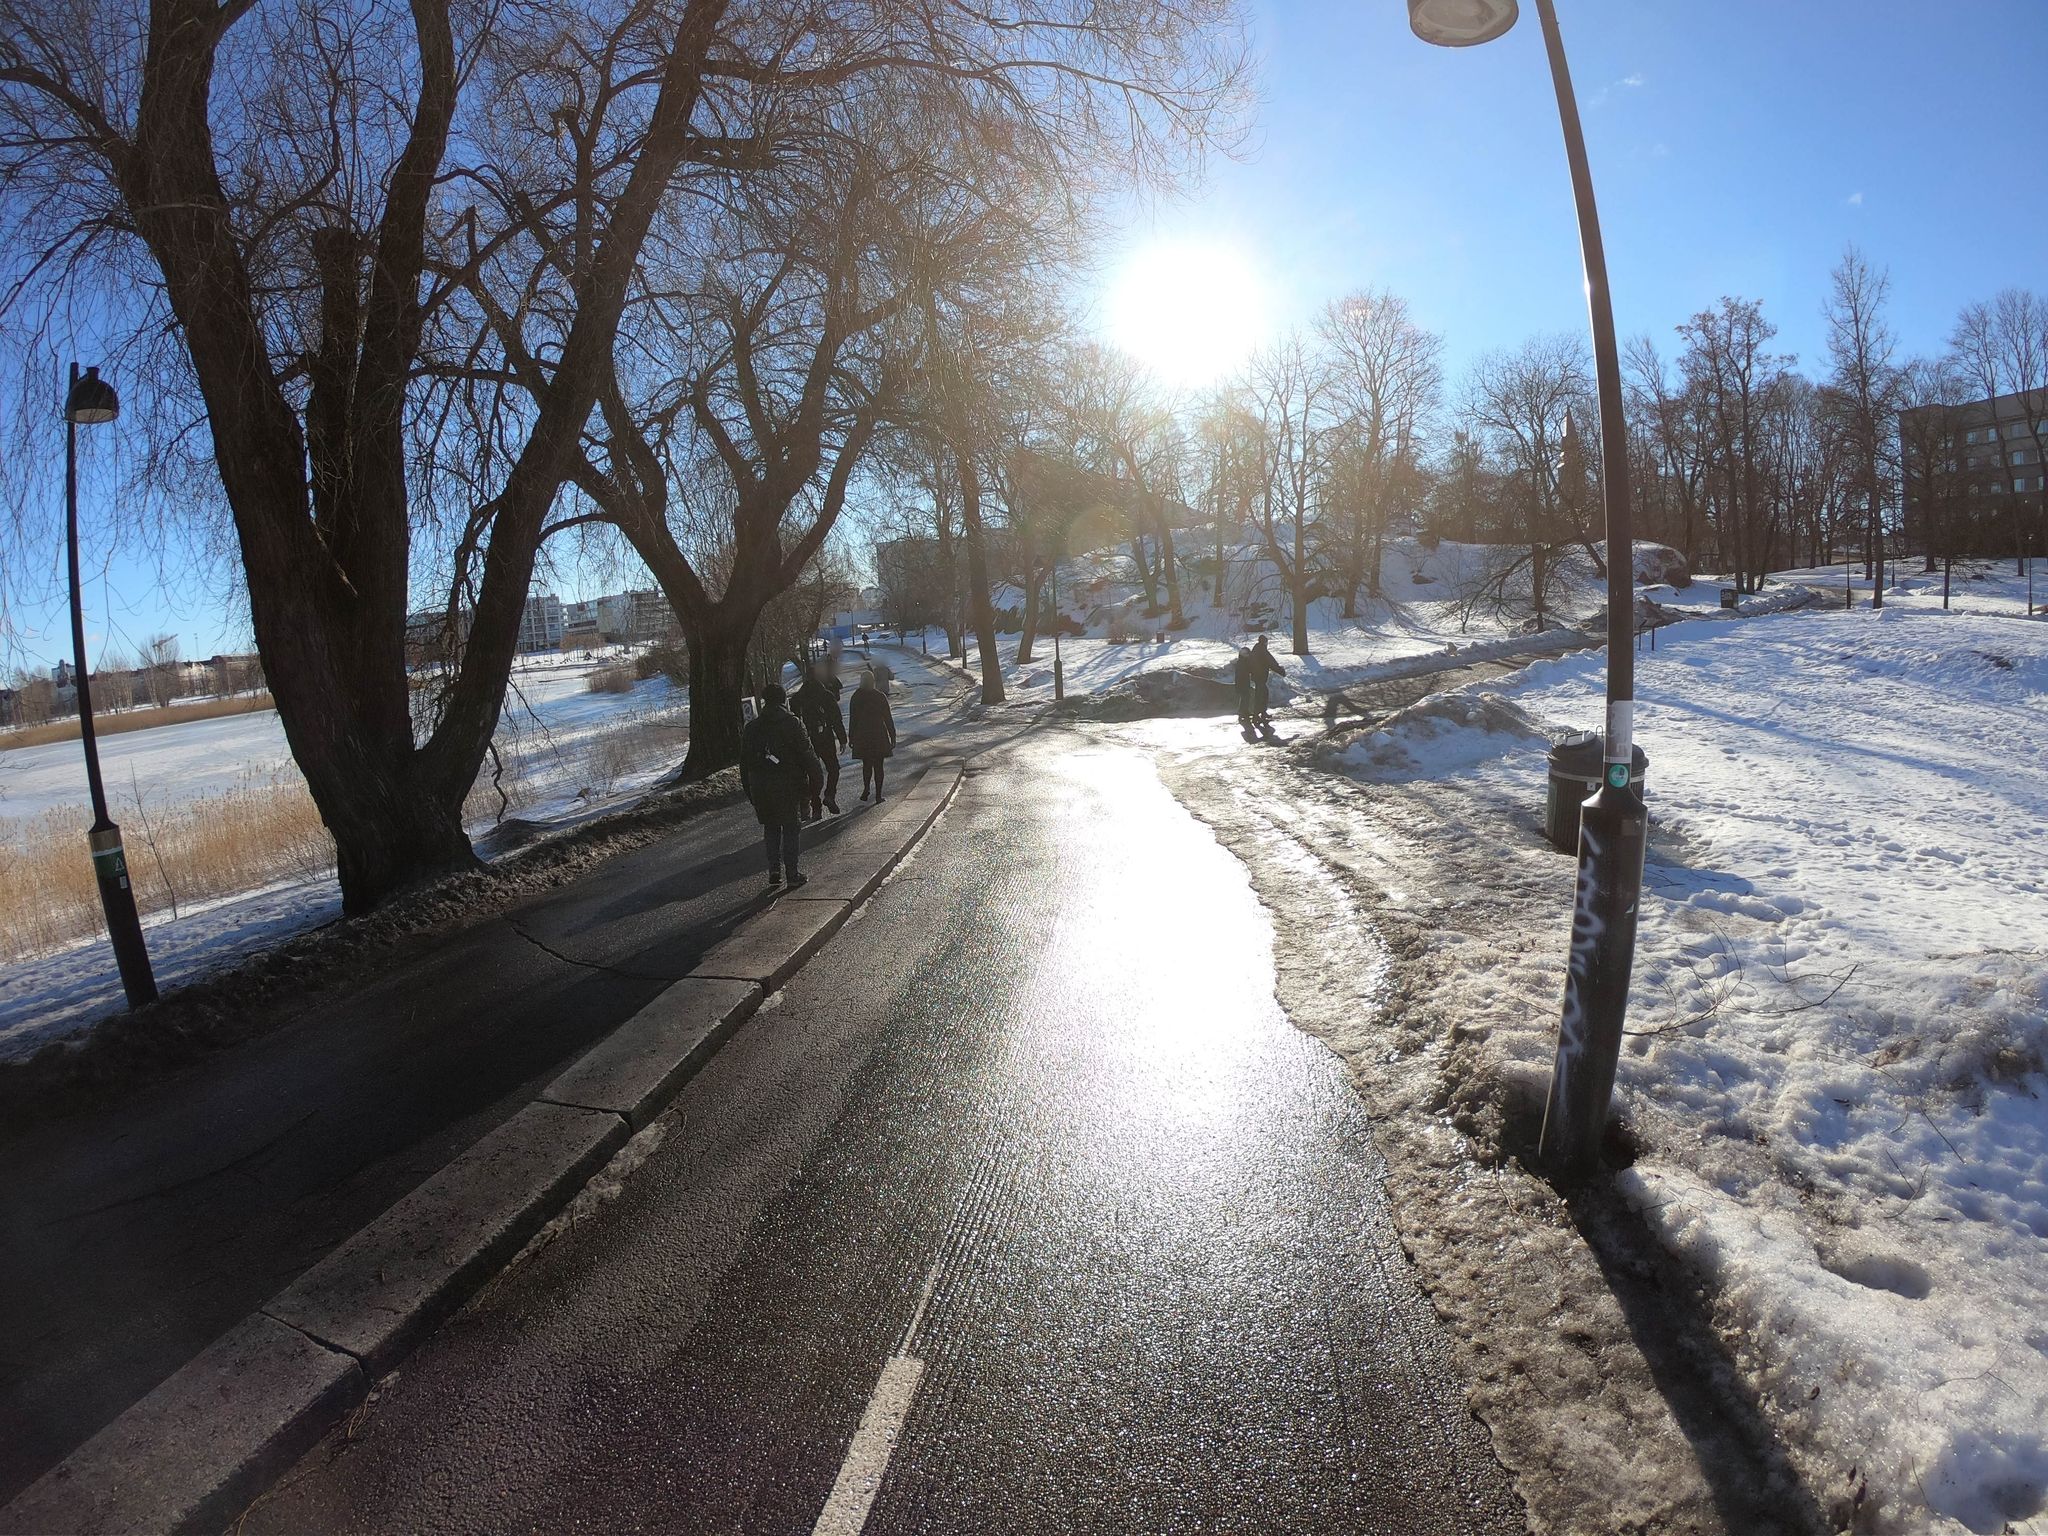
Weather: snowy
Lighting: day
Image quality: good
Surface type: walking surface
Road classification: cycleway
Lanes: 2
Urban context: urban centre
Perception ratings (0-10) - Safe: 9.3, Lively: 6.03, Beautiful: 8.94, Boring: 3.55, Depressing: 5.42, Wealthy: 2.65